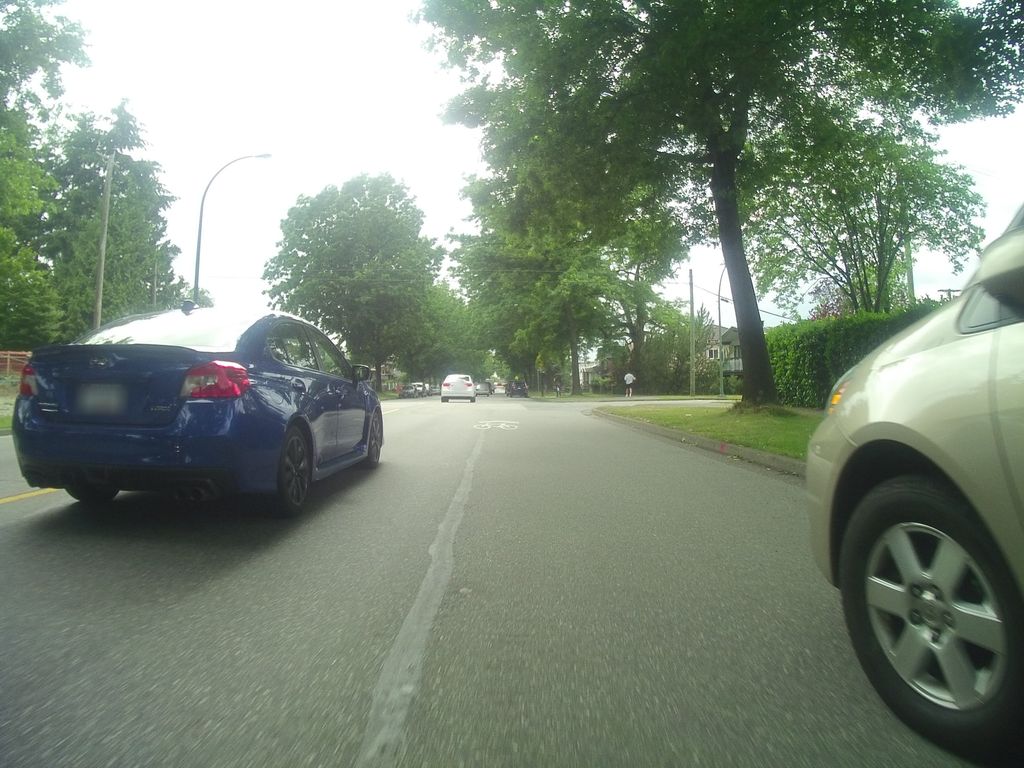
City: vancouver